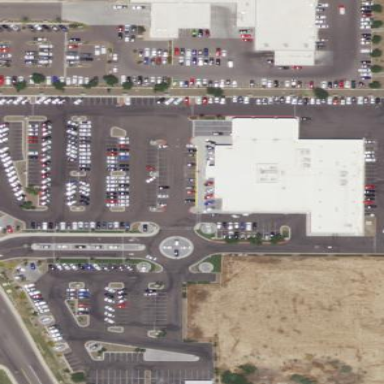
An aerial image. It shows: Building housing car shop.